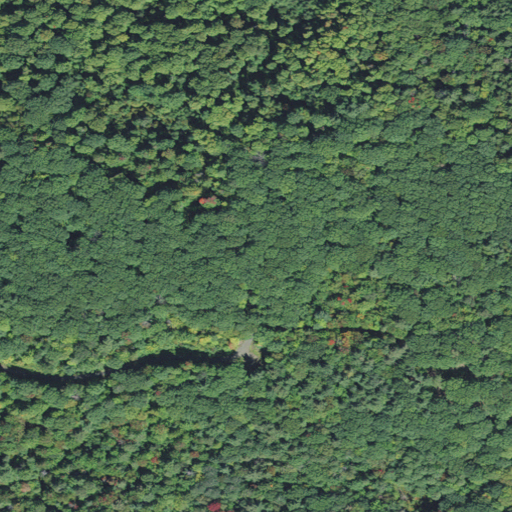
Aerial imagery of mountain in Vermont named Kent Hill containing deciduous forest, mixed forest, and evergreen forest